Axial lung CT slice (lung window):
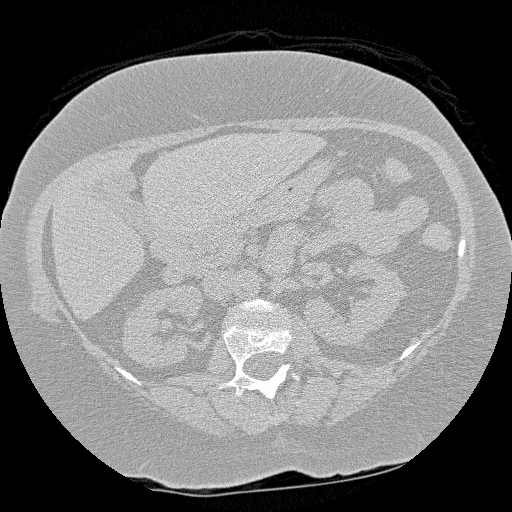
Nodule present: no